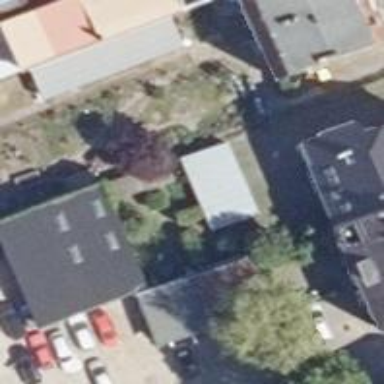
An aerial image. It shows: Building housing car repair shop.